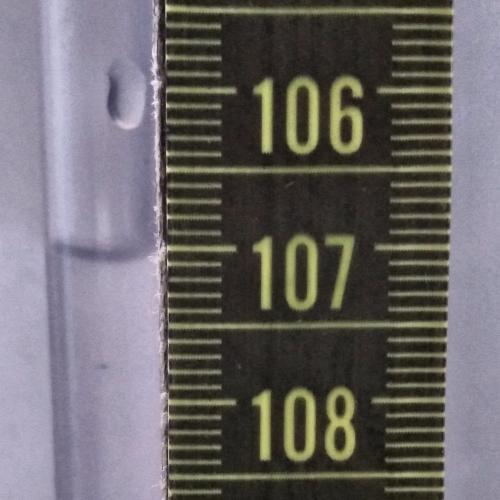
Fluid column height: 107.0 cm